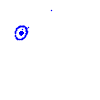
Particle: kaon